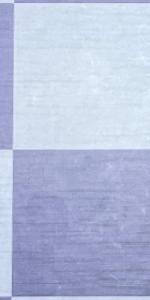
Label: Empty